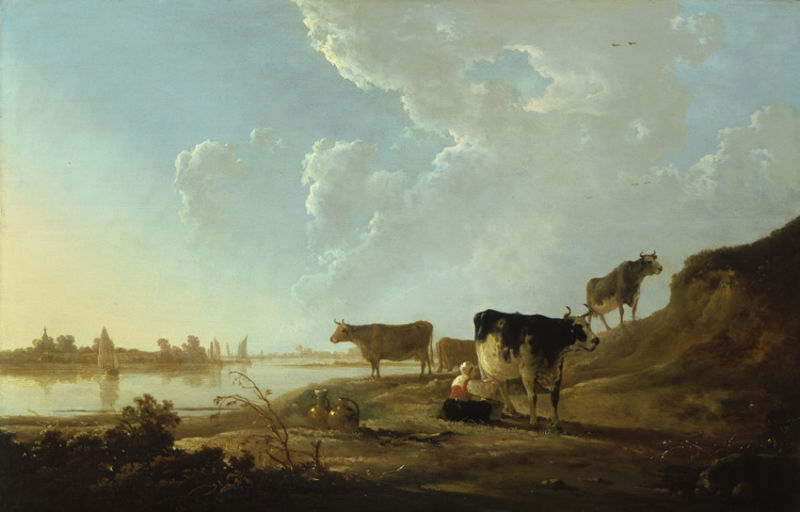
Titel: Flusslandschaft mit melkender Frau
Künstler: Aelbert Jacobsz. Cuyp
Standort: Karlsruhe
Institution: Staatliche Kunsthalle Karlsruhe
Schlagwörter: baum, berg, blau, felsen, gemälde, himmel, mann, meer, schatten, vogel, wasser, weiß, wolken, bäume, fluss, gelb, grün, impressionismus, landschaft, mädchen, ocker, sand, see, sitzen, stadt, ufer, äste, abend, braun, bunt, frau, grau, hell, hintergrund, kleid, licht, schwarz, ölbild, gebäude, gras, haus, rot, tier, tiere, weg, wiese, wolke, haube, rock, flaschen, bluse, stein, steine, holland, horn, niederlande, spiegel, öl, ast, ebene, erde, ferne, horizont, häuser, hügel, kühe, morgen, natur, spiegelung, strauch, vieh, vögel, weide, weite, busch, büsche, flach, gebüsch, gewässer, kirche, sonne, sträucher, boden, insel, land, gold, kelch, realismus, sitzend, klassizismus, pflanzen, kontrast, wald, anhöhe, arbeit, boot, boote, landleben, turm, amphoren, kanne, krug, bewölkt, klar, küste, magd, schiff, schiffe, segel, segelboot, segelschiffe, strand, ruhe, vedute, mieder, spiegelbild, abhang, arbeiten, bäuerin, berge, bergig, düne, hang, dorf, sonnenuntergang, grasen, herde, kuh, landschaftsmalerei, rind, idylle, hocker, hafen, stille, böschung, flus, romantik, constable, kopftuch, woken, korb, vasen, stimmung, weste, abendstimmung, bauer, segelboote, klippe, vier, gefäß, rinder, zweig, idyll, flusslandschaft, milch, niederländisch, gefässe, tracht, flecken, landschaftsbild, krüge, isar, holländisch, gestrüpp, euter, hörner, melken, melkerin, segelbot, eimer, ochse, stier, hirtin, kannen, klettern, bau, am wasser, ochs, maid, flussufer, schwarzu, gars, furt, wasswe, molke, albert, milchkrug, sennerin, freu, vie, landszene, schattem, magt, himmel horizont, pfanzen, weiße bluse, schwarzer rock, rote weste, melkend, huh, potter, 2 vögel, bnlau, cuyp, k"he, aelbert, häusern, rindtier, milchkrüge, voigel, eochse, gespiegel, schwarzgefleckt, münc hen, schwarz-bunt, casperdavid friedrich